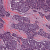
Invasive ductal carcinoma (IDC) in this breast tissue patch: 1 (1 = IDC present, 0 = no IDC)